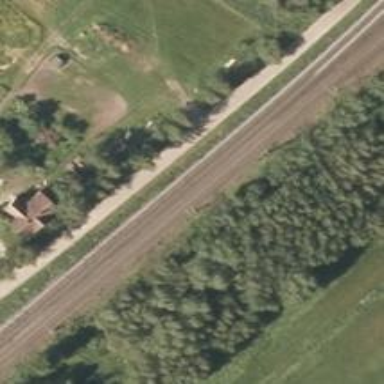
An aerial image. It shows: Railway track of B1 class.